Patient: sex F, age 56
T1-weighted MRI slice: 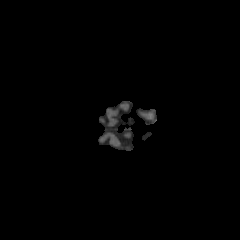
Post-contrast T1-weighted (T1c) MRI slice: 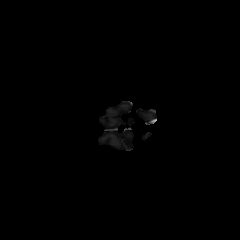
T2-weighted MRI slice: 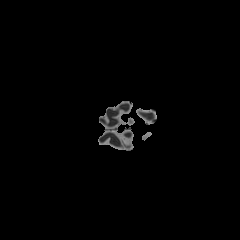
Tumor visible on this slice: no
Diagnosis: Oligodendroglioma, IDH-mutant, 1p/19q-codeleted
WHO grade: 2